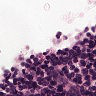
Metastatic tissue present: no